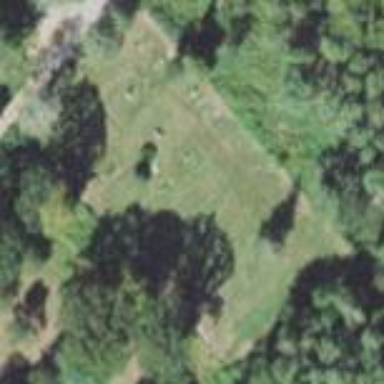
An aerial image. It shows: Cemetery area categorized as cemetery.